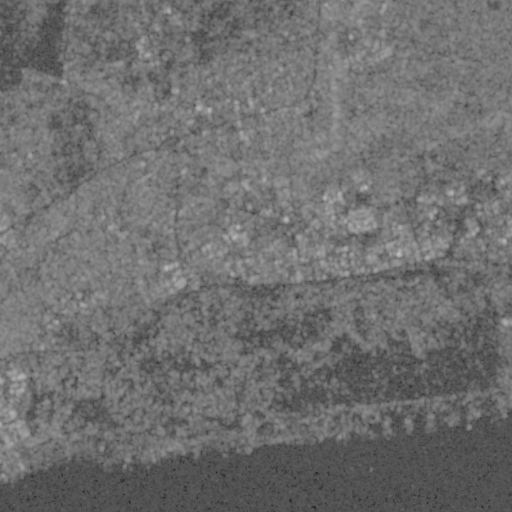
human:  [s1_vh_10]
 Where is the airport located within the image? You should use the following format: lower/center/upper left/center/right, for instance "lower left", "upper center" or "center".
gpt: The airport is located in the upper left of the image.
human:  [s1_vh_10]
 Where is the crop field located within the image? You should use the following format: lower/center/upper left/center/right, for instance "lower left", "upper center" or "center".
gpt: The crop field is located in the upper left of the image.
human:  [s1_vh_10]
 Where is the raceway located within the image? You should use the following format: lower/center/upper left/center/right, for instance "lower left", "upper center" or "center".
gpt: The raceway is located in the lower right of the image.
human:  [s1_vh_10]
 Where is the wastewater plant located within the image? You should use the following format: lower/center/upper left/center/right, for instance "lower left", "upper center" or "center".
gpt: The wastewater plant is located in the center right of the image.
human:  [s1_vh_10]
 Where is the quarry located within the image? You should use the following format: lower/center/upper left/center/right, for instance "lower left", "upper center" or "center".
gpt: There is no quarry in the image.

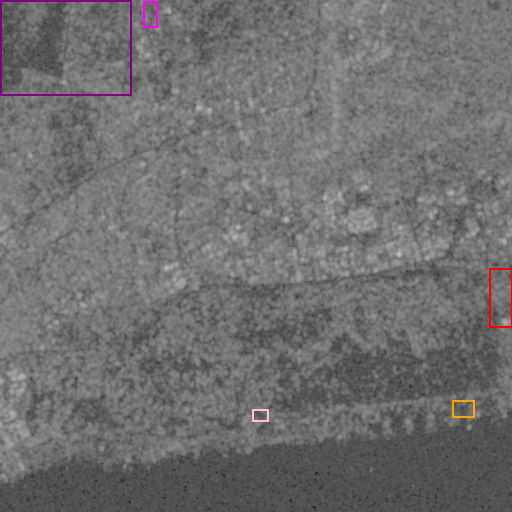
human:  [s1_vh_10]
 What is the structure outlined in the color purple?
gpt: The structure outlined in purple is an airport.
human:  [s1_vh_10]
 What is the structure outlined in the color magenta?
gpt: The structure outlined in magenta is a crop field.
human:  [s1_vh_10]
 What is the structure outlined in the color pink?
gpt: The structure outlined in pink is a park.
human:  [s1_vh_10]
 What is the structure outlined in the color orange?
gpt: The structure outlined in orange is a parking lot.
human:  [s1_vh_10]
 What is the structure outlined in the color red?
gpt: The structure outlined in red is a wastewater plant.
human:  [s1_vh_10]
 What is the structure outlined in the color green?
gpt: There is no green outline.